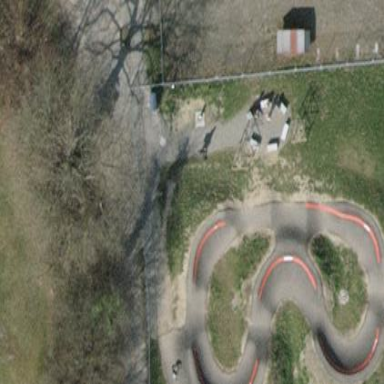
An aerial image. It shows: Asphalt cycleway featuring pump track for cycling enthusiasts.